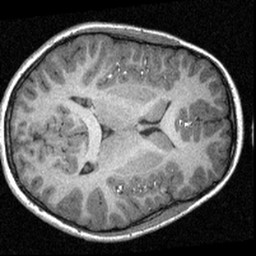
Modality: T1w
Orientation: axial
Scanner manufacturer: siemens
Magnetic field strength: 3 T
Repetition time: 1.57 s
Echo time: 0.00304 s